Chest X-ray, PA view. Patient: 16 years old, sex F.
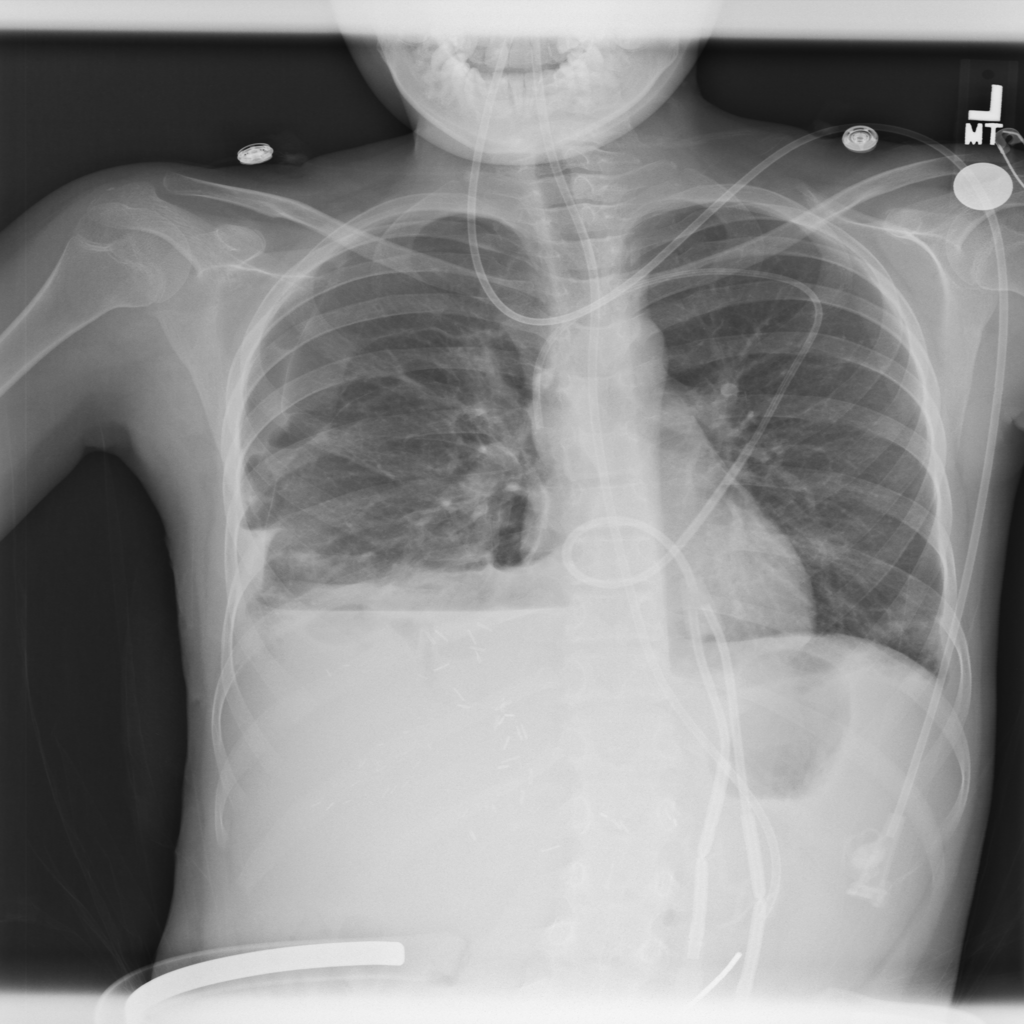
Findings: Effusion